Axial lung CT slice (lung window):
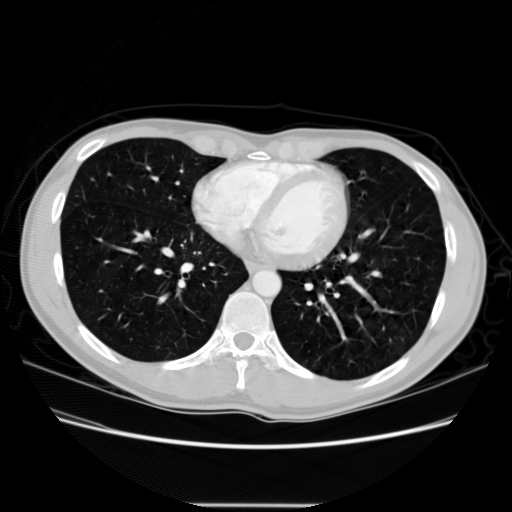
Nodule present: no